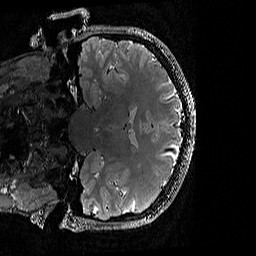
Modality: T2w
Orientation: coronal
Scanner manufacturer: siemens
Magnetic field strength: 3 T
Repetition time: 3.2 s
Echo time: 0.428 s